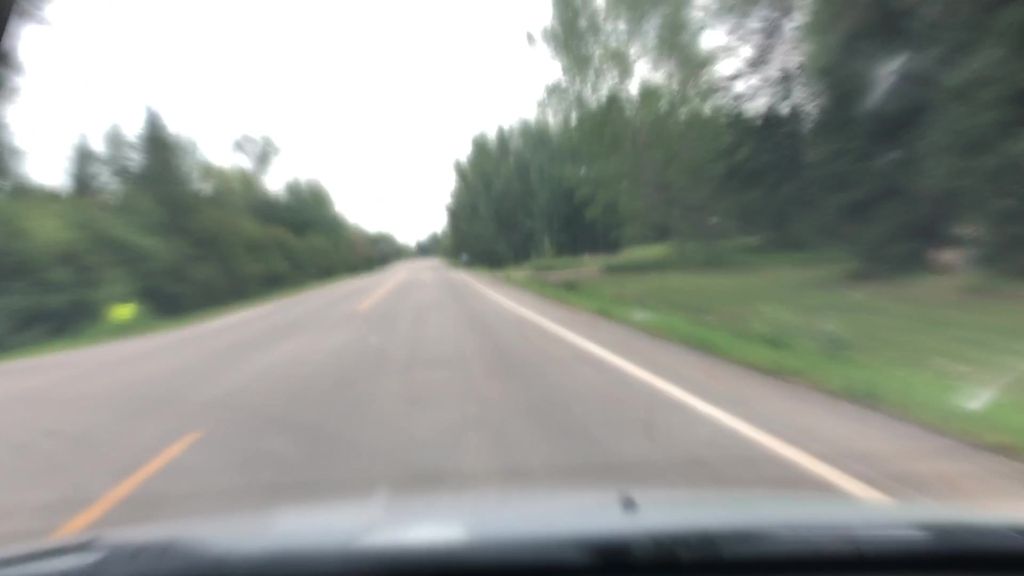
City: edmonton